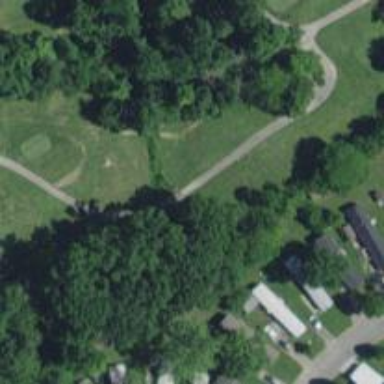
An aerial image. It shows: Pathway for golf carts.